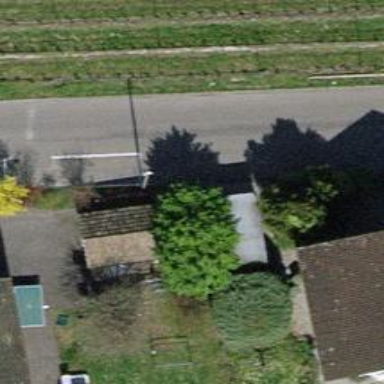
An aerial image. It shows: Asphalt road in residential area.